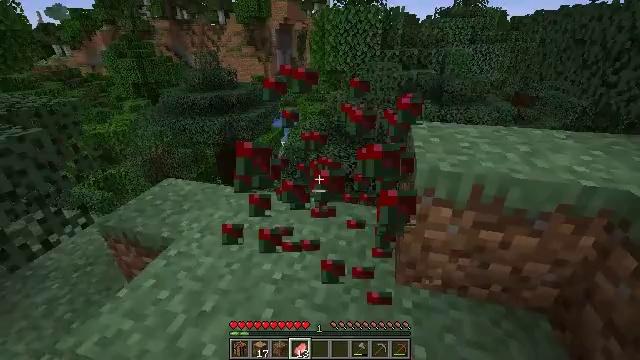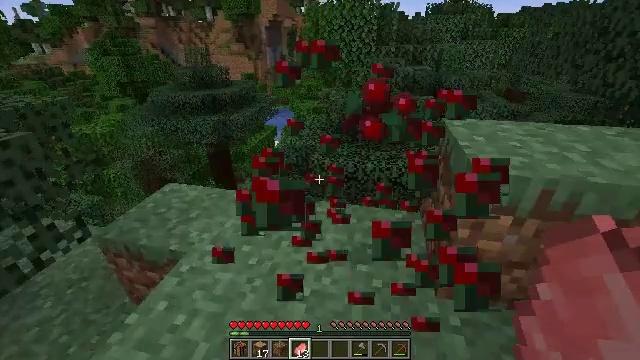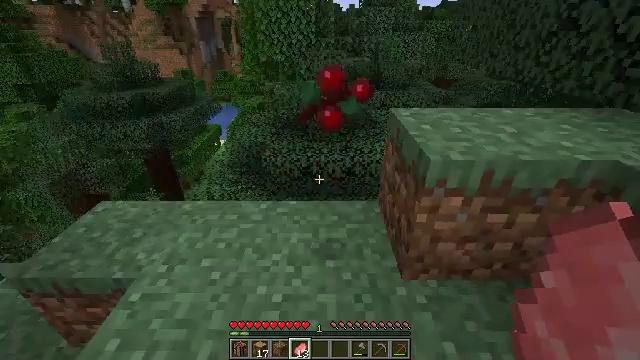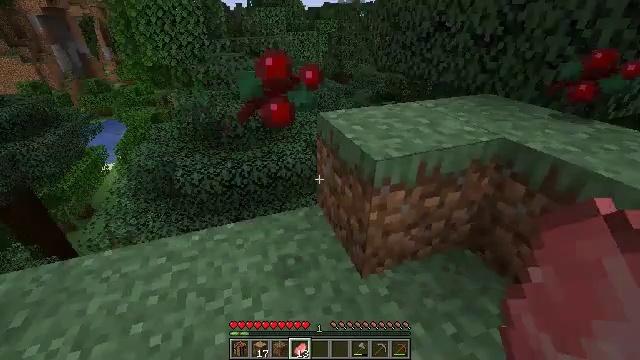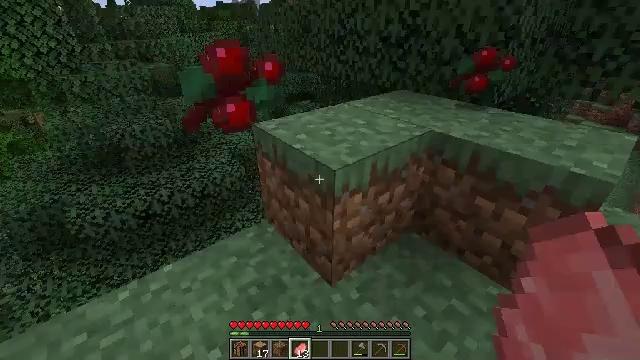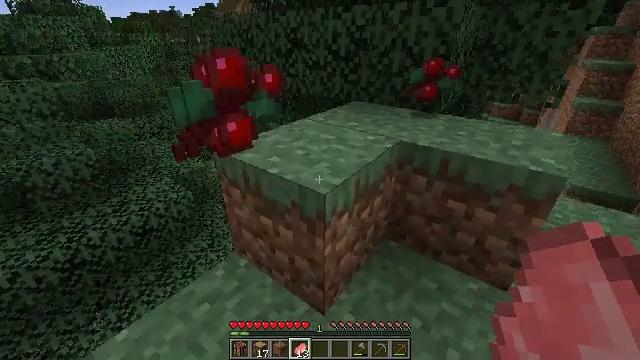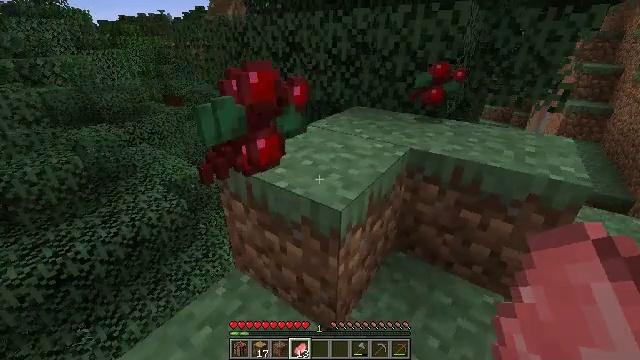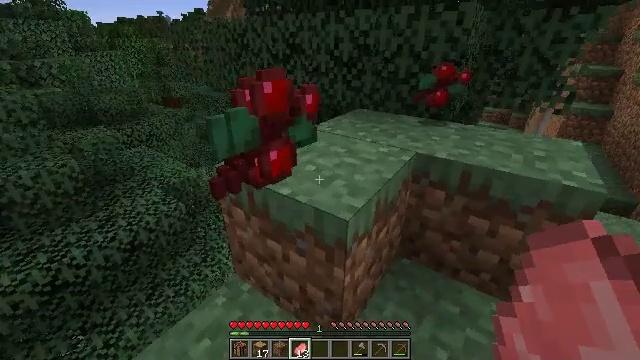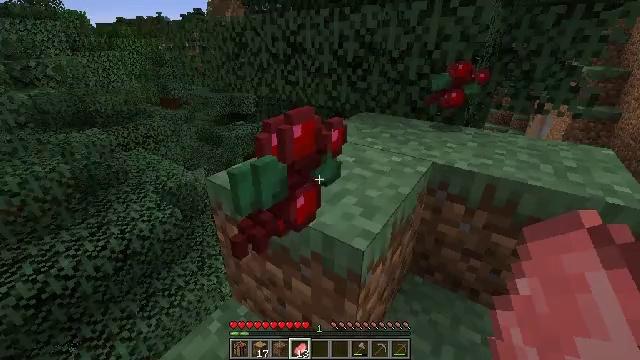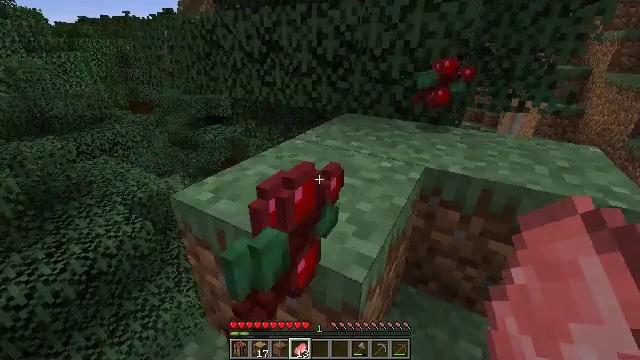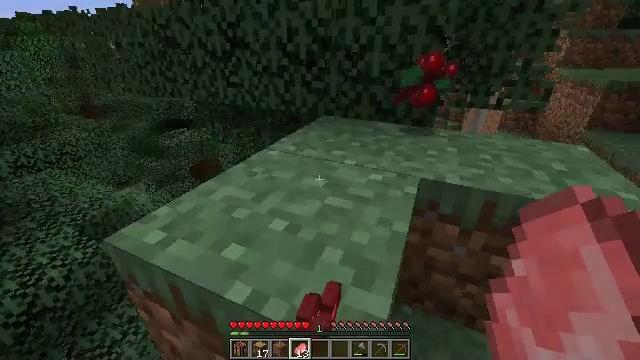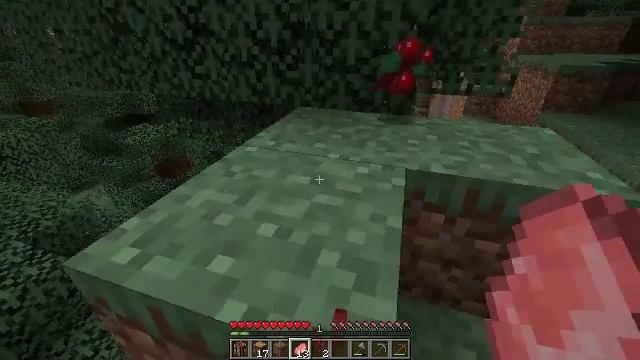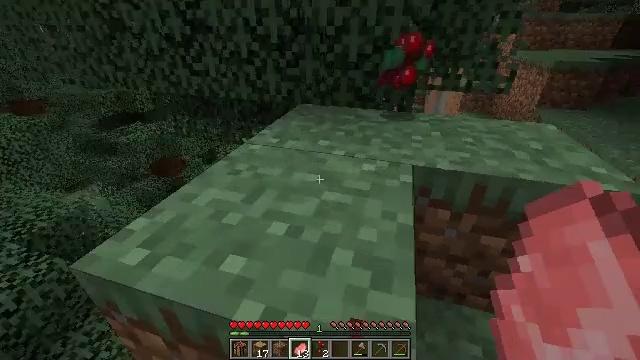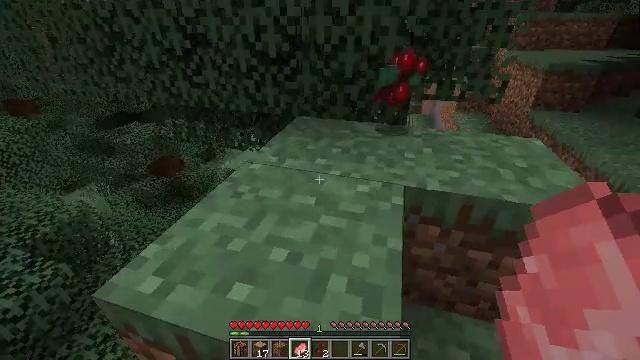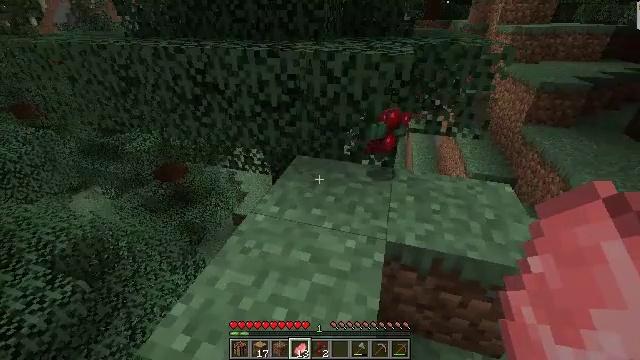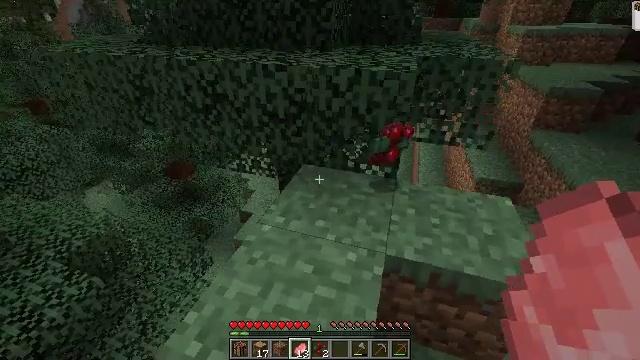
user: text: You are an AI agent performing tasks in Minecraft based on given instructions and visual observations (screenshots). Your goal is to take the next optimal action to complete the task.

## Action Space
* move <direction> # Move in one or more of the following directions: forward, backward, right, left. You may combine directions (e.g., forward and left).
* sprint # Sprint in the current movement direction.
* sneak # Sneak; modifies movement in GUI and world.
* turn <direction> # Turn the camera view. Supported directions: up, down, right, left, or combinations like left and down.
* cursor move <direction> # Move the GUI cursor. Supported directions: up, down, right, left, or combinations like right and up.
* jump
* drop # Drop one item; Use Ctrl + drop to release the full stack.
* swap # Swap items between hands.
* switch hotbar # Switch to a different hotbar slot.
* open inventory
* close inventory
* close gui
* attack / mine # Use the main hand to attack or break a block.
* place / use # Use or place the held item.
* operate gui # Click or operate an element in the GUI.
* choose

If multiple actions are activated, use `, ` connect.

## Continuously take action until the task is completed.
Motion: motion action
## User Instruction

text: Take down the purple bed.
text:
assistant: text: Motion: move forward and move left, turn right, attack / mine
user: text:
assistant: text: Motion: move forward and move left, turn right and down
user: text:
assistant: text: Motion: move forward and move left, turn right
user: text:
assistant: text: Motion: move forward and move left, turn right
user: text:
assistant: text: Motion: move forward and move left, turn right and up
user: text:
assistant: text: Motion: move forward, turn right
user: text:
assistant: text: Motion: move forward
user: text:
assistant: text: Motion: move forward
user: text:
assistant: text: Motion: move forward, turn right
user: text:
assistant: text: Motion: move forward, turn right
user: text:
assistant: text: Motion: move forward, turn right and down
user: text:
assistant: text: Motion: move forward and move right, turn right
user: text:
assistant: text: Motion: move forward and move right, jump
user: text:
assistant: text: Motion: move forward and move right, jump
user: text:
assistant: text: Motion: move forward and move right, turn left, jump
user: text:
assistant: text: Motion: move forward and move right, jump
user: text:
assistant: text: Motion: move forward and move right
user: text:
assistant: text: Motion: move forward
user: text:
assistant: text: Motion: move forward
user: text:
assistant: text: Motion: move forward and move right, turn right and up
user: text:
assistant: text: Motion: move forward and move right, turn left and up
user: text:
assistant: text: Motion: move forward and move right, turn left and up
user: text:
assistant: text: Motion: move forward, turn up
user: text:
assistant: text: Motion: move forward, turn left and up
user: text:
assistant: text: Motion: move forward, turn left
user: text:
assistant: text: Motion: move forward, turn left
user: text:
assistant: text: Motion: move forward
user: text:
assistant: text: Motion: move forward
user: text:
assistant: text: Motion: move forward
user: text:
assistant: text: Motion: move forward, jump